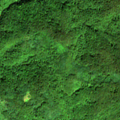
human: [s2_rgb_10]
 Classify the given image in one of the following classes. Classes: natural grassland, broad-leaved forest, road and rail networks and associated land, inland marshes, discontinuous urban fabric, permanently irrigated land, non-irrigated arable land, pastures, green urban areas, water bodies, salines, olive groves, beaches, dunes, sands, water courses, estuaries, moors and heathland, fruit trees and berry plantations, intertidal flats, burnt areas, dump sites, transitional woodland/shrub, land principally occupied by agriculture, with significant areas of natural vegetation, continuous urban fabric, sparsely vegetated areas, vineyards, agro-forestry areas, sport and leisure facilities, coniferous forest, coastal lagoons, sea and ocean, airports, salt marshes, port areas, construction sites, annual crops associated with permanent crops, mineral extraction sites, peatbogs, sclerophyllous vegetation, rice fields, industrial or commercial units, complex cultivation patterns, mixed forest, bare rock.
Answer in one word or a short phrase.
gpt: broad-leaved forest